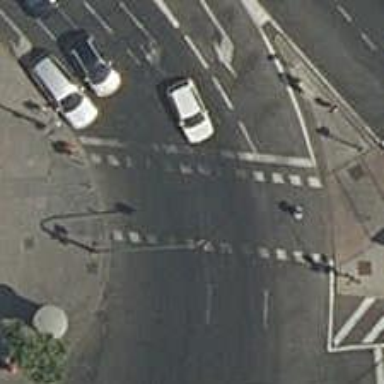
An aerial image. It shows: Road with traffic signals at crossing.